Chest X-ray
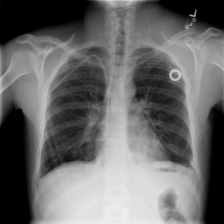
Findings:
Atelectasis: negative
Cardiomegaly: negative
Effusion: negative
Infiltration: negative
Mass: negative
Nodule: negative
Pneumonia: negative
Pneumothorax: negative
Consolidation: negative
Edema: negative
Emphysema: negative
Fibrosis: negative
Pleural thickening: negative
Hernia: negative